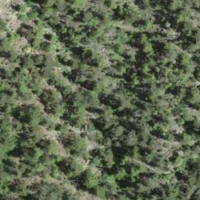
EUNIS habitat code: 43
Species observed at this site:
Geranium sanguineum
Cephalanthera rubra